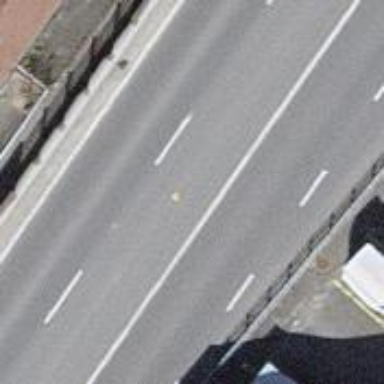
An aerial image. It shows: Primary road with asphalt surface.